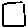
Label: square